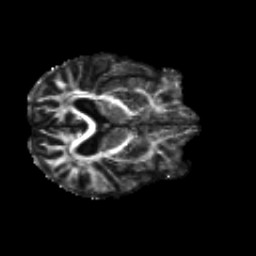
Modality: FA
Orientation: axial
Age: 27
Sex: male
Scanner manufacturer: siemens
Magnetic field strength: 3 T
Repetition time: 8.8 s
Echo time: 0.085 s